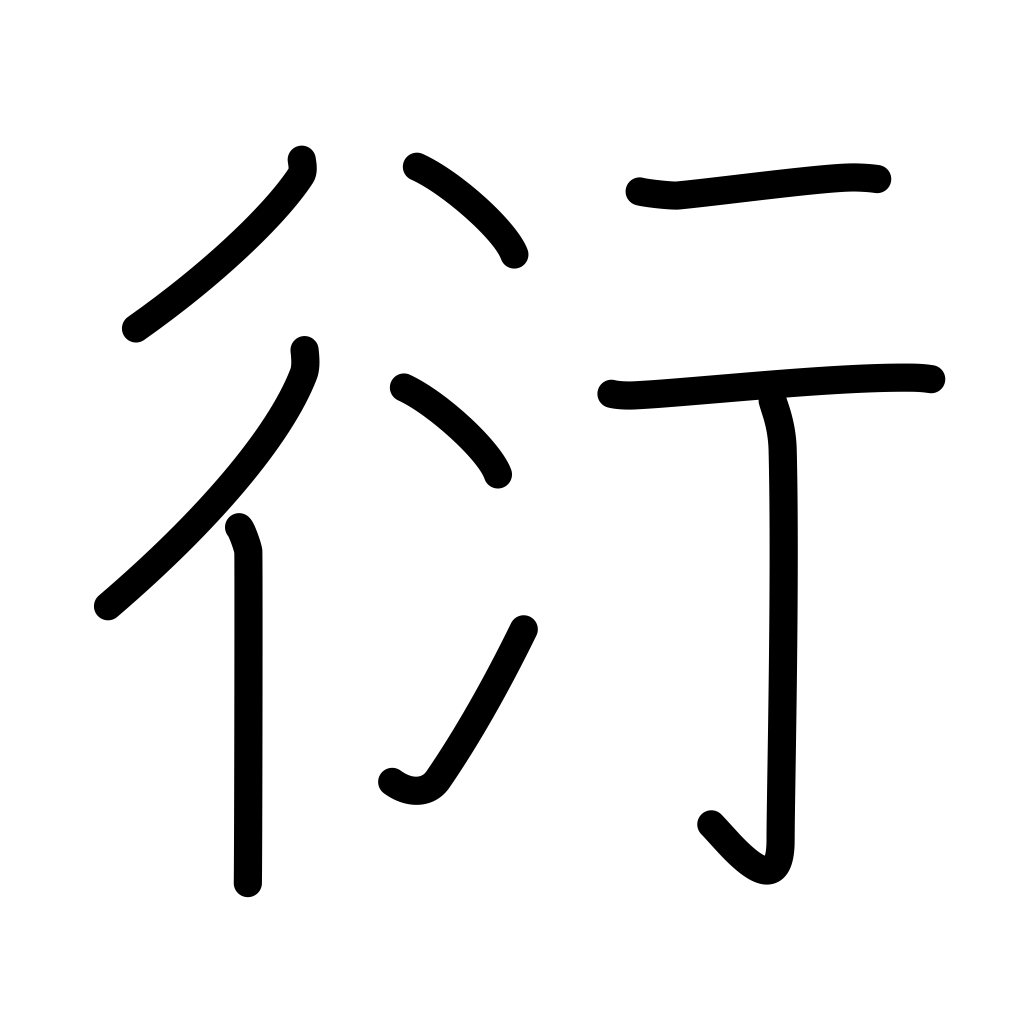
Meaning: overflowing